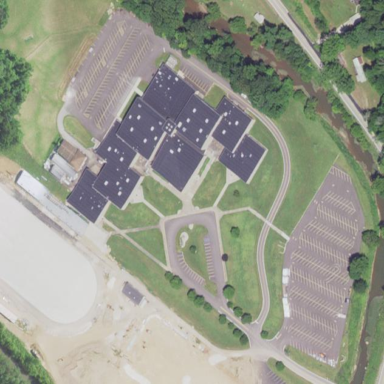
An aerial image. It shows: School.